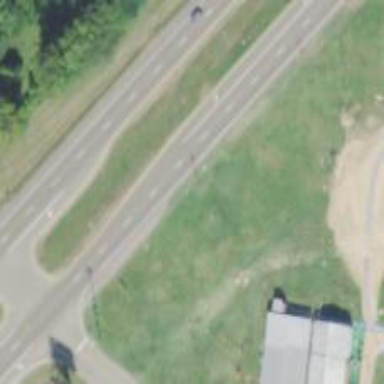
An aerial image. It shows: Asphalt highway with dual carriageway.